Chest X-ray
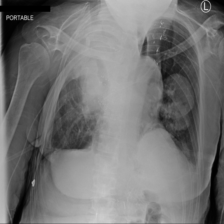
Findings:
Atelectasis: negative
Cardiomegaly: negative
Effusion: negative
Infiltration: negative
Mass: positive
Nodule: negative
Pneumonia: negative
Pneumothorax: negative
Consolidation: negative
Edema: negative
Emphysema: negative
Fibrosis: negative
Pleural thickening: negative
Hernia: negative